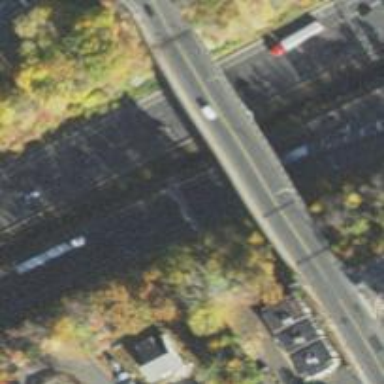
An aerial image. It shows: Bridge with beam structure.